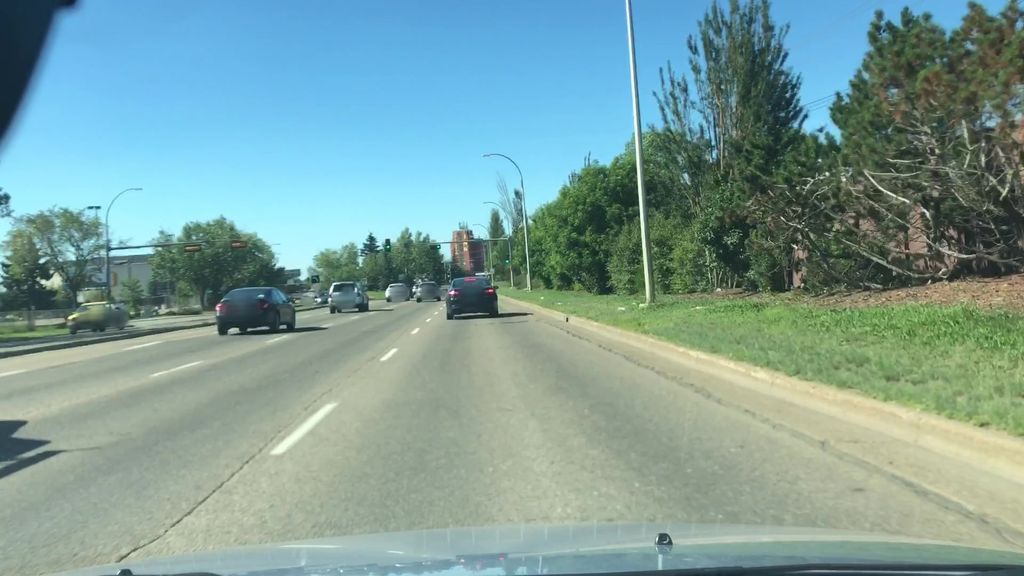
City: edmonton